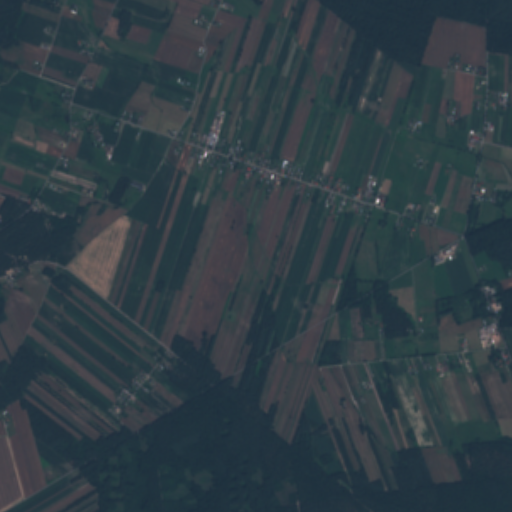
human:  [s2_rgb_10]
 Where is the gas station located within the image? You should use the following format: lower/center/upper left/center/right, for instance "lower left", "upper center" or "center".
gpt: The gas station is located in the upper right of the image.
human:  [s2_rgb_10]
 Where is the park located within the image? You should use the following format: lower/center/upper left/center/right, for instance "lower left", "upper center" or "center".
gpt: The park is located in the center right of the image.
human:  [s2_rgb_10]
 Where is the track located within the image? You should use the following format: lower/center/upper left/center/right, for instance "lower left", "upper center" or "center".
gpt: There is no track in the image.